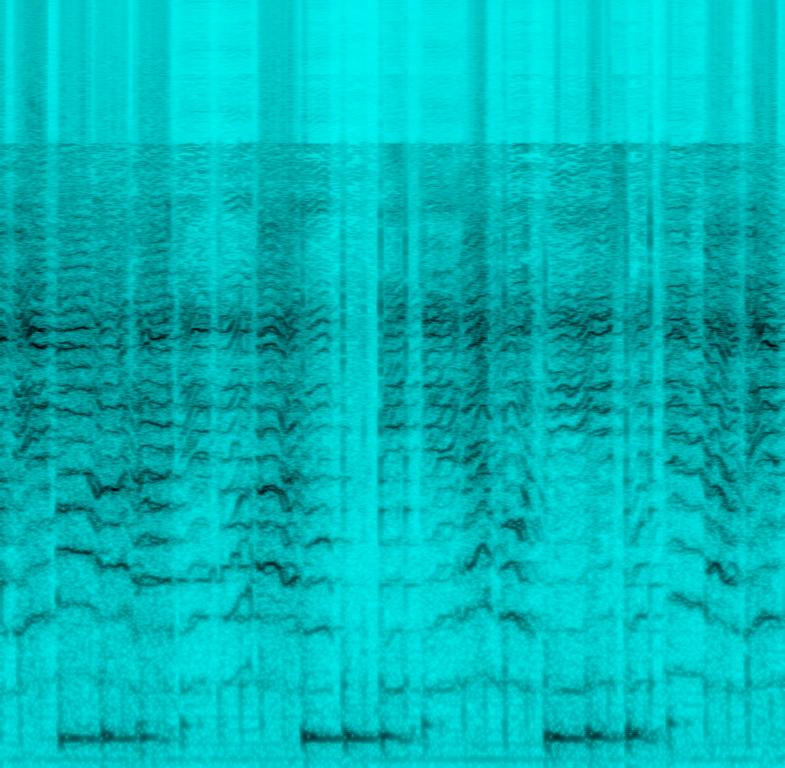
The low quality recording features a traditional song sung by harmonizing female vocals over breathy flute melody and wooden percussion. It sounds harsh, muddy, passionate and soulful, as audio is distorted due to poor quality microphone.